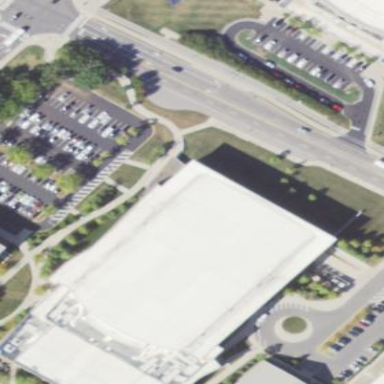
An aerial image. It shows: University building hosting ice hockey sports center.